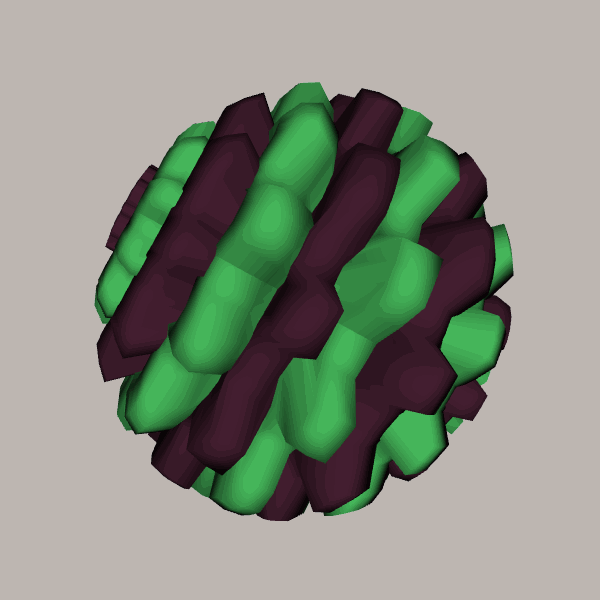
Background: light